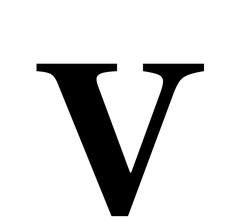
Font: LibreCaslonText_Medium